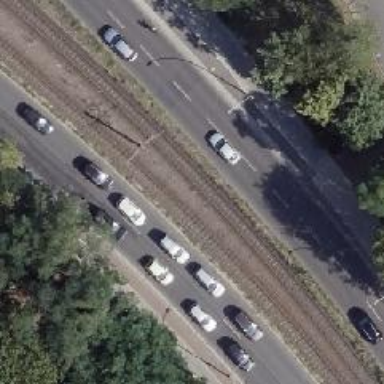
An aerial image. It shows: Secondary road with asphalt surface and cycle track on the right side.